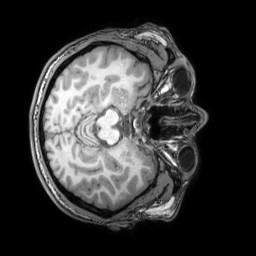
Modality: T1w
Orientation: axial
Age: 19
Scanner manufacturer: philips
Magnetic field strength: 3 T
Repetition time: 0.007 s
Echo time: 0.003501 s